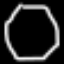
Label: octagon